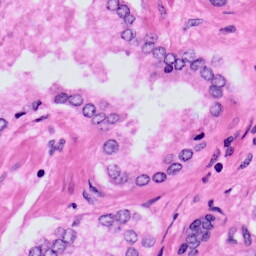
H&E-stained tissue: Prostate